Chest X-ray. View position: PA
Patient age: 70
Patient sex: M
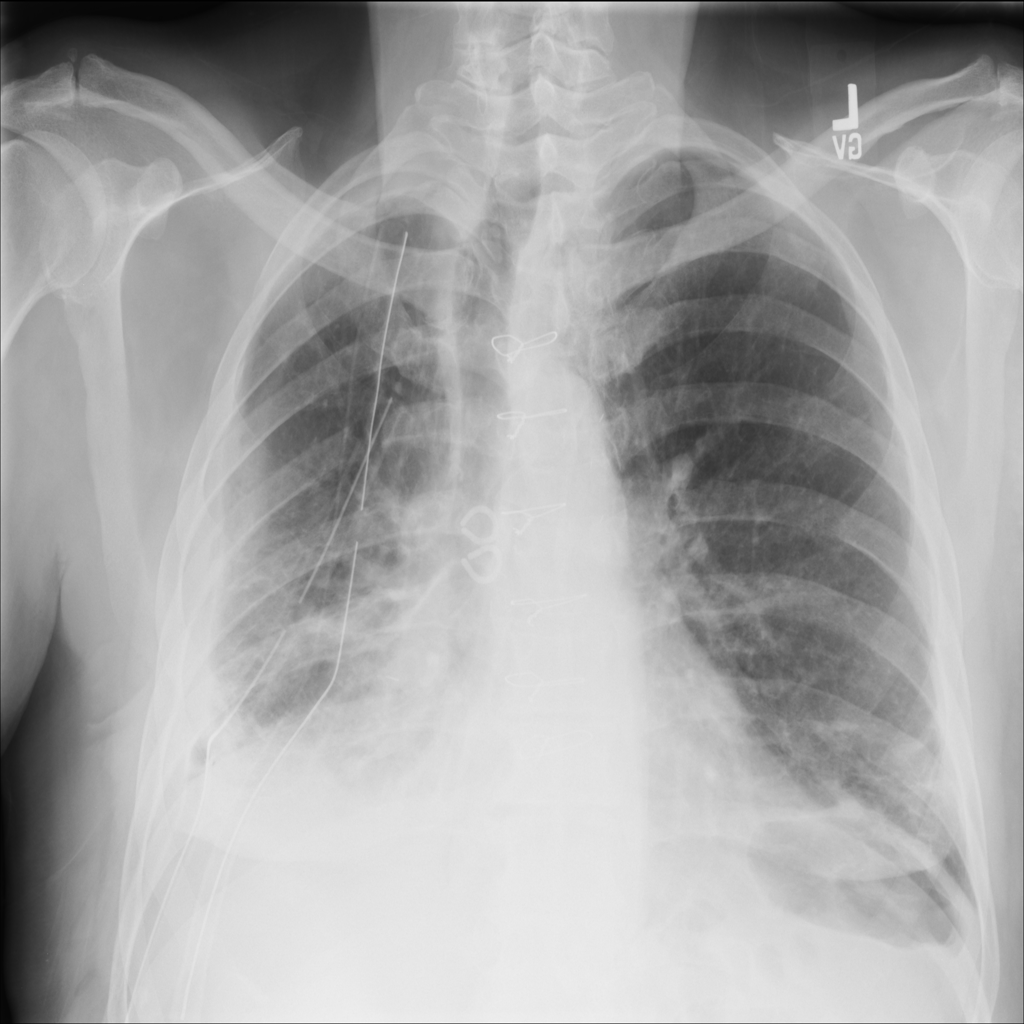
Finding: Pneumothorax